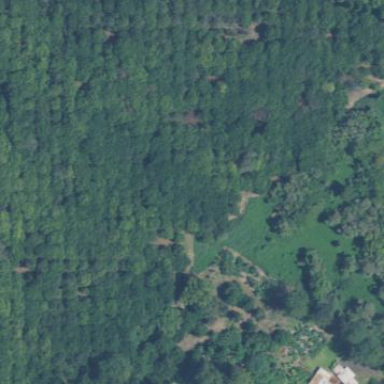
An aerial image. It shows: Orchard filled with macadamia trees.